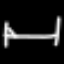
Label: bed